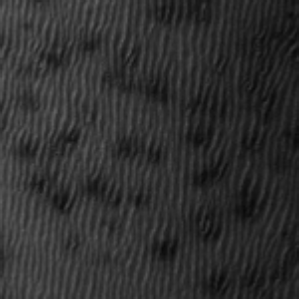
Label: frost